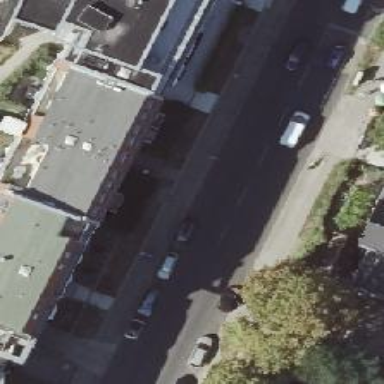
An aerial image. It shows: Building consisting of apartments with double saltbox roof shape.